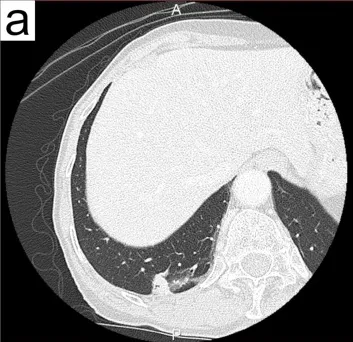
(a) Computed tomography (CT) shows a 15-mm tumor in the right lower lobe.
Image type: radiology (ct)